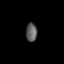
Tissue: lung
Cell type: Fibroblasts
Senescence score: 0.5527
Nuclear area (px): 202
Mean DAPI intensity: 91.748